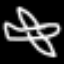
Label: airplane